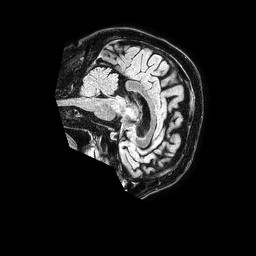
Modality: FLAIR
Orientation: sagittal
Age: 67
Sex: male
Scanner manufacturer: philips
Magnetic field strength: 1.5 T
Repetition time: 4.8 s
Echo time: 0.3 s